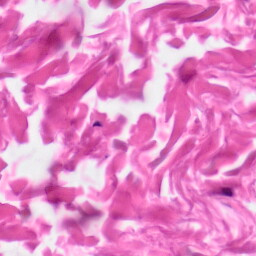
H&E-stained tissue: Skin